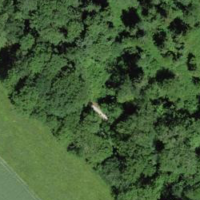
EUNIS habitat code: 41
Species observed at this site:
Prunella vulgaris
Taraxacum officinale
Geum urbanum